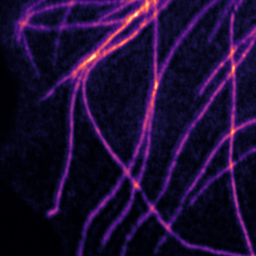
Label: Super-resolution Microtubules image